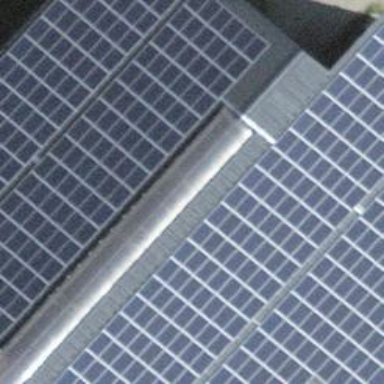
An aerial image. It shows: Solar photovoltaic panel generator.